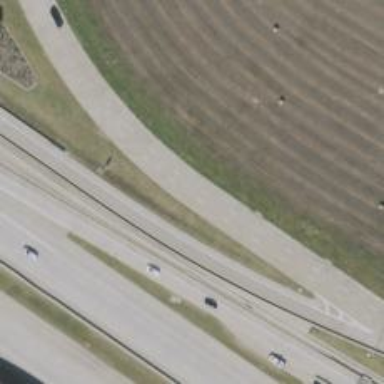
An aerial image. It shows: Secondary road with frontage road.